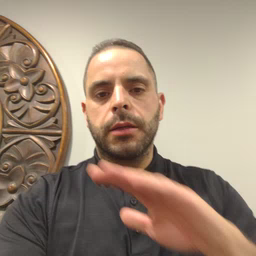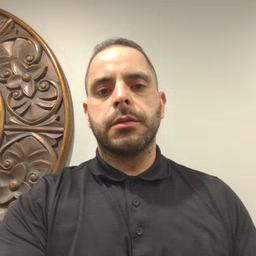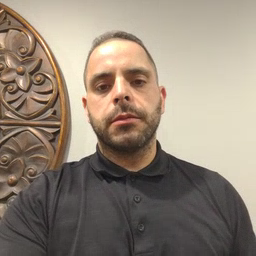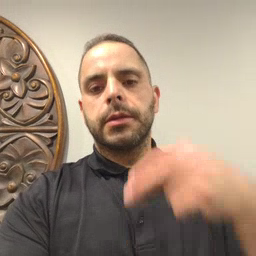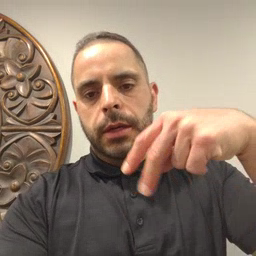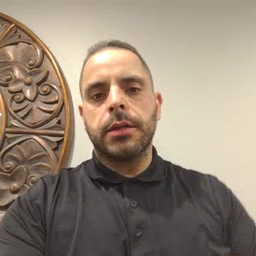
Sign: dance